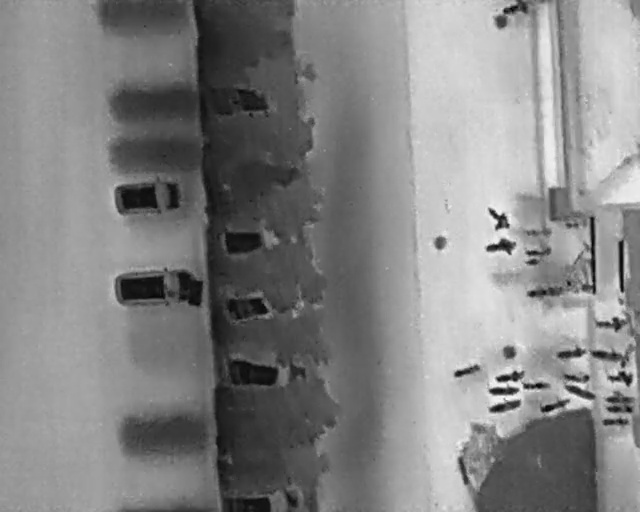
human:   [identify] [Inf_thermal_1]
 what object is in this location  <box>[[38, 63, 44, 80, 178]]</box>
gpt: <ref>1 large car at the bottom</ref>

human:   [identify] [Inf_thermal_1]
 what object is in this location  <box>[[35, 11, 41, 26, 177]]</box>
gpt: <ref>1 medium car at the top</ref>

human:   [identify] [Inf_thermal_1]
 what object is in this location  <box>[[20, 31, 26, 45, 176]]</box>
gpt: <ref>1 medium car at the left</ref>

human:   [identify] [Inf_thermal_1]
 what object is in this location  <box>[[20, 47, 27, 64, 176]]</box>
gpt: <ref>1 large car at the left</ref>

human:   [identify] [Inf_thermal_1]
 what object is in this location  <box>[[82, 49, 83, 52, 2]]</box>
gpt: <ref>1 small bicycle at the right</ref>

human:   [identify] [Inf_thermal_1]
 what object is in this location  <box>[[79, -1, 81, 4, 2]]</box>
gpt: <ref>1 medium bicycle at the top right</ref>